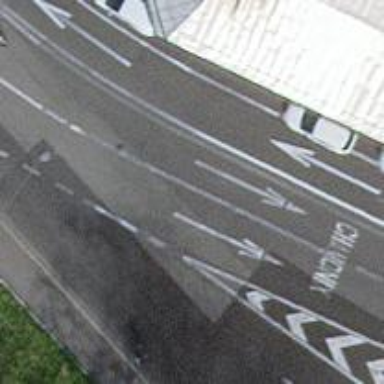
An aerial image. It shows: Asphalt road with lanes dedicated to buses and shared with cyclists on the left side. The road is classified as primary highway.